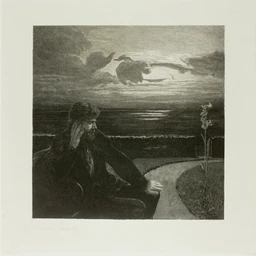
Title: Night, from On Death Part I
Artist: Max Klinger
Caption: night, from on death part i, etching, paper (fiber product), paper, print, prints and drawing, max klinger, a work made of etching, aquatint and burnishing in black ink on ivory wove paper, prints and drawings, art institute of chicago